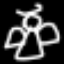
Label: angel